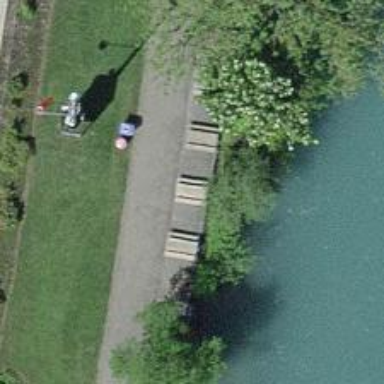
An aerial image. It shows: Picnic table located in leisure land area.